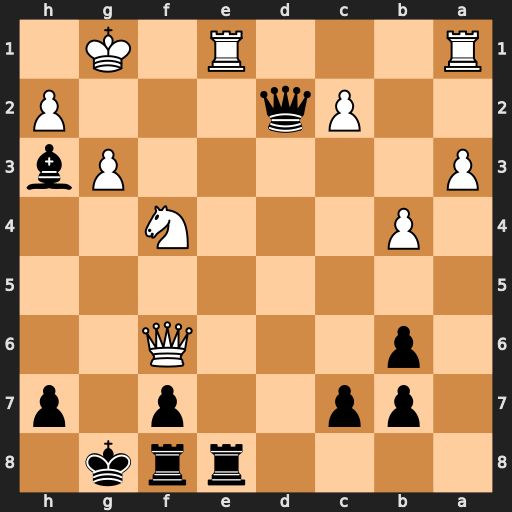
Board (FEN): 4rrk1/1pp2p1p/1p3Q2/8/1P3N2/P5Pb/2Pq3P/R3R1K1
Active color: b
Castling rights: -
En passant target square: -
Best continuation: Rxe1+ Rxe1 Qxe1#